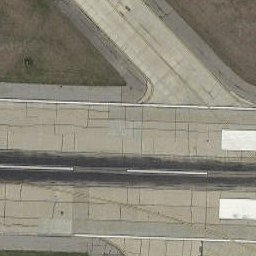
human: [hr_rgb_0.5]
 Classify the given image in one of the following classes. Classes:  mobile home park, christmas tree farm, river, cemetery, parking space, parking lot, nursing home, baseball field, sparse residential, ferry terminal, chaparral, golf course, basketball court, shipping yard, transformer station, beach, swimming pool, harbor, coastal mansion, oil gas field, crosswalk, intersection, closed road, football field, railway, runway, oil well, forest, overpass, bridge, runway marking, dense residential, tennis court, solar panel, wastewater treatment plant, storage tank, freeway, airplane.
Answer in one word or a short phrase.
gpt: runway